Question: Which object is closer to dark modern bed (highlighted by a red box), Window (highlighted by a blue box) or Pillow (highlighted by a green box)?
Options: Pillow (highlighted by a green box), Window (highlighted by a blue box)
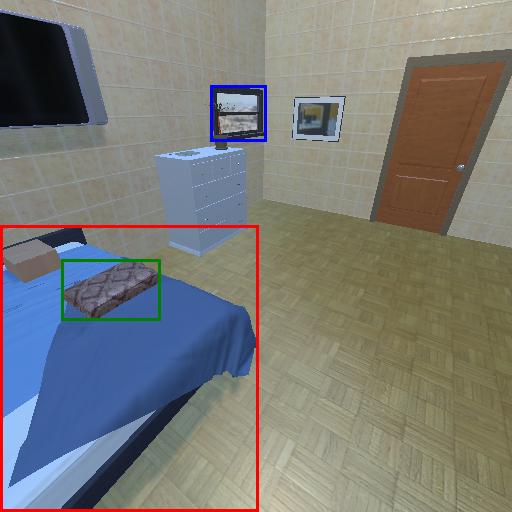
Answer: Pillow (highlighted by a green box)